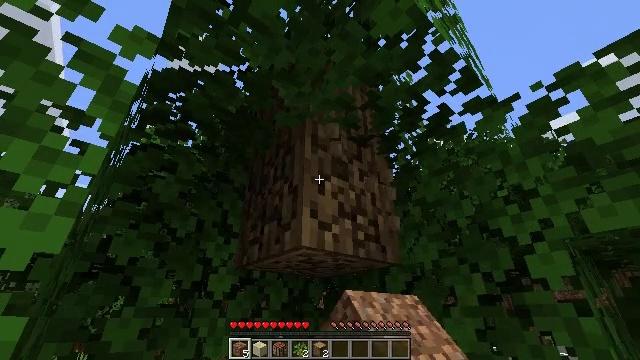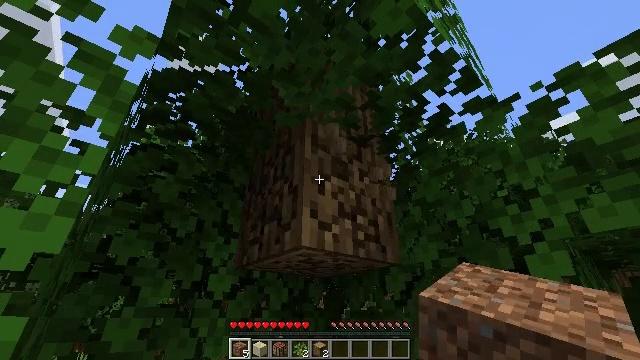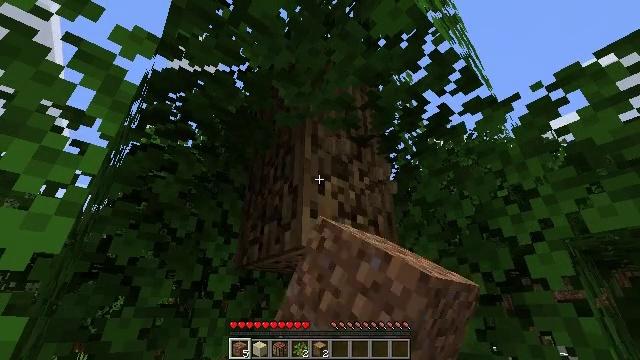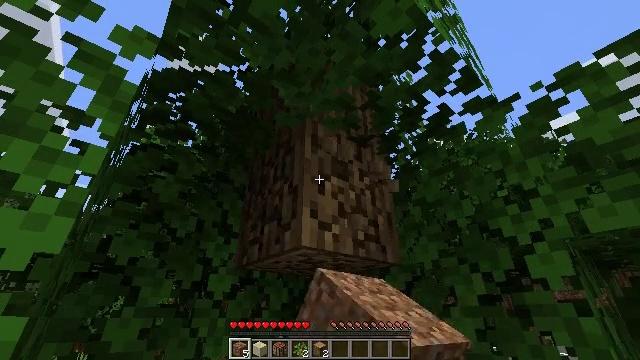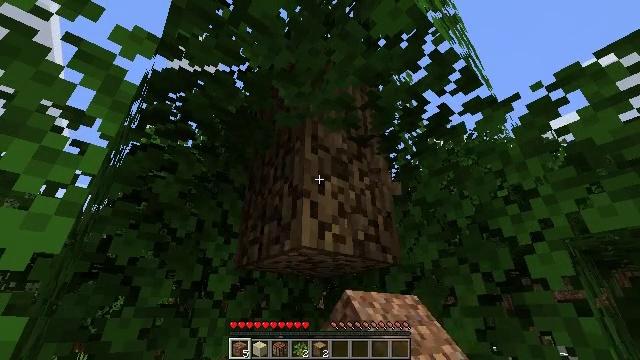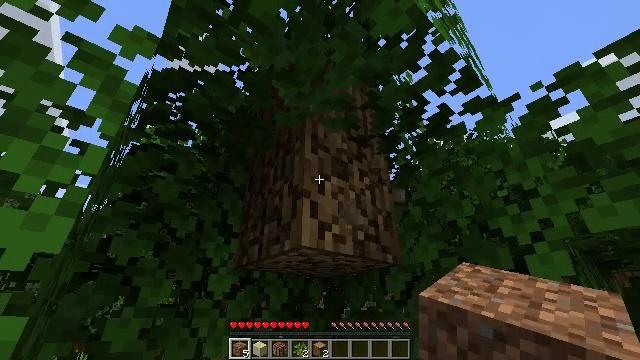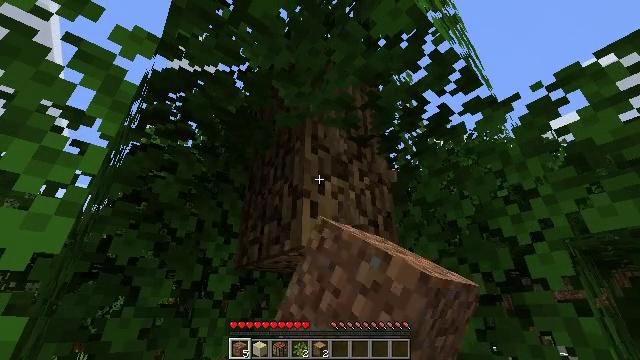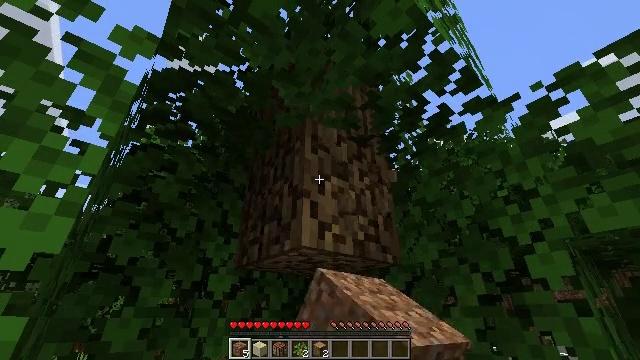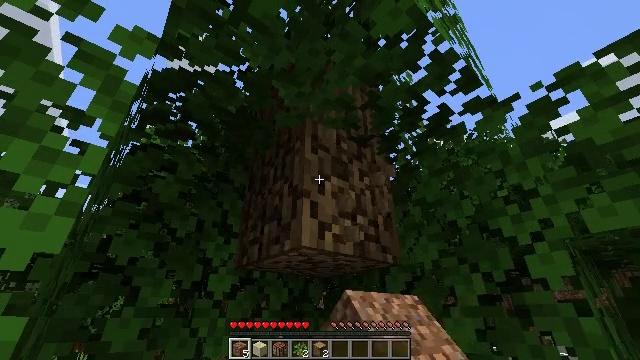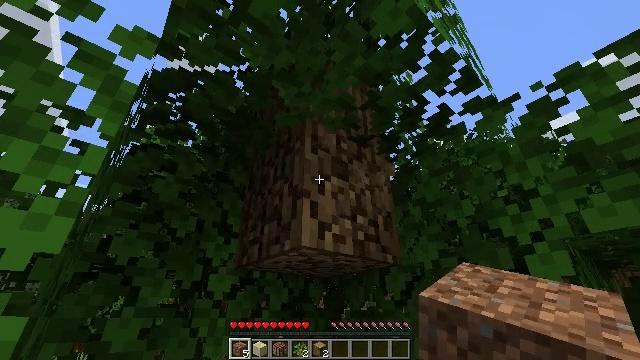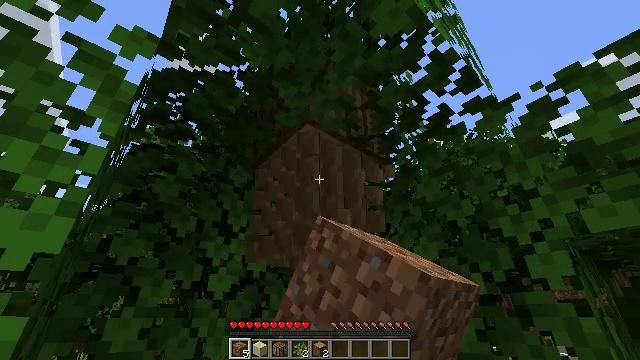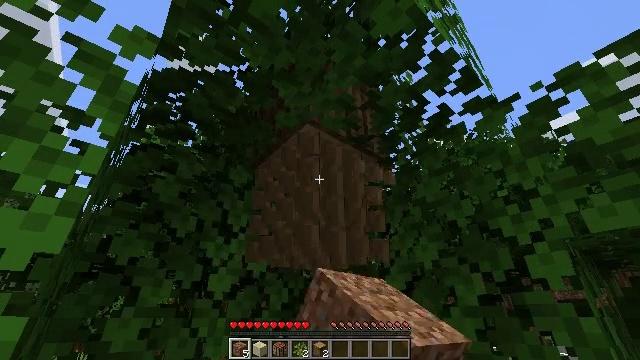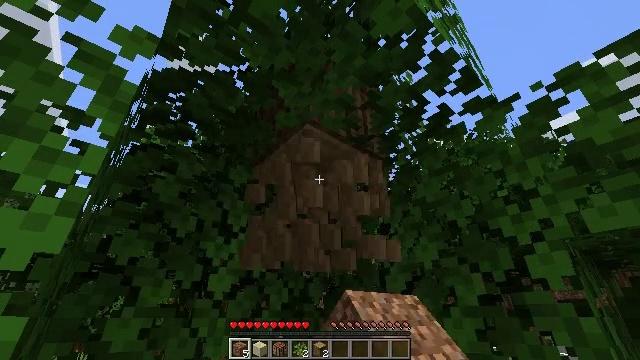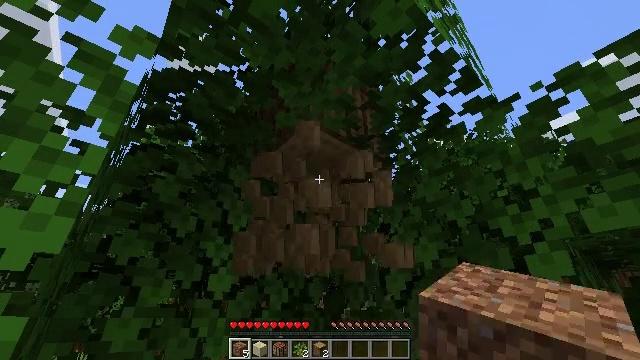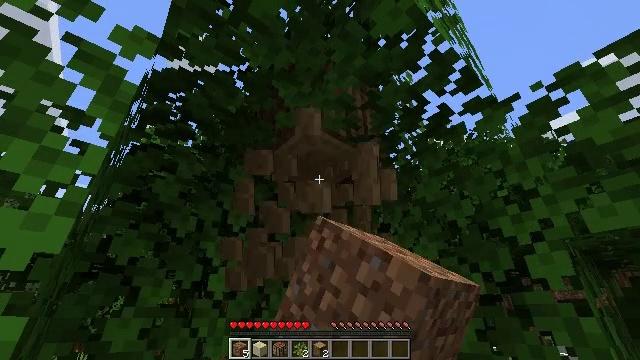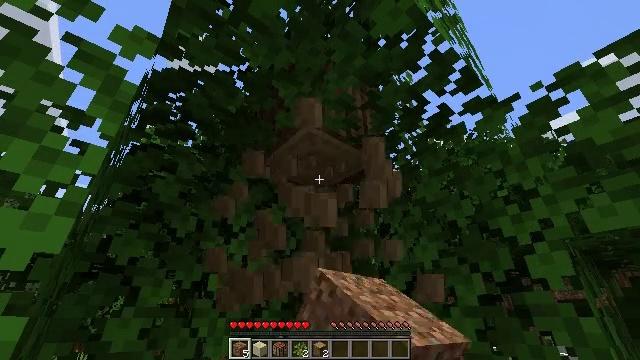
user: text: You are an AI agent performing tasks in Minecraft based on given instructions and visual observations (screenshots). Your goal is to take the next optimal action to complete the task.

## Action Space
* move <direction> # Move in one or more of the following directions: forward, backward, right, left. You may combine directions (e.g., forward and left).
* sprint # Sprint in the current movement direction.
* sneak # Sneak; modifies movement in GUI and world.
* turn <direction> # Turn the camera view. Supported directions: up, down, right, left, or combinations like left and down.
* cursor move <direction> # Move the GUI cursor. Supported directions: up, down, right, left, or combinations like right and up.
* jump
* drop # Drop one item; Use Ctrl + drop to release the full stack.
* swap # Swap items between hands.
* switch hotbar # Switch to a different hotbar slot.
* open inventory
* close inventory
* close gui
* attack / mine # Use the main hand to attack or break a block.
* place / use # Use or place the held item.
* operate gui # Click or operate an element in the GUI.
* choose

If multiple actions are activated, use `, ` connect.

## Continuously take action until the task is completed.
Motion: motion action
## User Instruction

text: Mine the oak log.
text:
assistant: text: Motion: attack / mine
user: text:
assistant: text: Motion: attack / mine
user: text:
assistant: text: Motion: attack / mine
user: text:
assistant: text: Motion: attack / mine
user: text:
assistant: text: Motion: attack / mine
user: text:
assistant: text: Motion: attack / mine
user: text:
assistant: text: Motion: attack / mine
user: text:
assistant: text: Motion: attack / mine
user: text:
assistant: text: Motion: attack / mine
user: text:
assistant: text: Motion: attack / mine
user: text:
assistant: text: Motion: attack / mine
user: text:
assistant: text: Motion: attack / mine
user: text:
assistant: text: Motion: attack / mine
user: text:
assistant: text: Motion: attack / mine
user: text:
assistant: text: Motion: attack / mine
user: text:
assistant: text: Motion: attack / mine
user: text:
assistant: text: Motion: attack / mine
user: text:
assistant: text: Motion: attack / mine
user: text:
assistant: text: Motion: attack / mine
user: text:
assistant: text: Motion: attack / mine
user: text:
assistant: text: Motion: move forward, attack / mine
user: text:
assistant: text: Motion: move forward, attack / mine
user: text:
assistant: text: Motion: move forward
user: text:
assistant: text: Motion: move forward
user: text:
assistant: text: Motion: move forward
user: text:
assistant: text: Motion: move forward
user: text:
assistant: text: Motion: no_op
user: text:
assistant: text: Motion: no_op
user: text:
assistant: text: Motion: no_op
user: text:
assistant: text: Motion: no_op